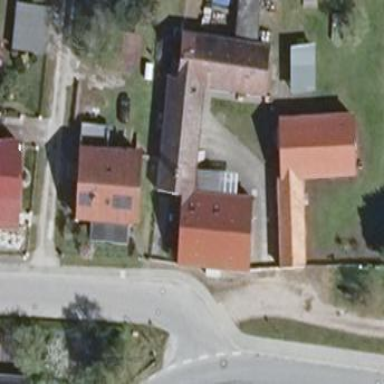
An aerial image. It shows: Building with identifiable parts.